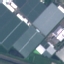
Land use / land cover class: Industrial